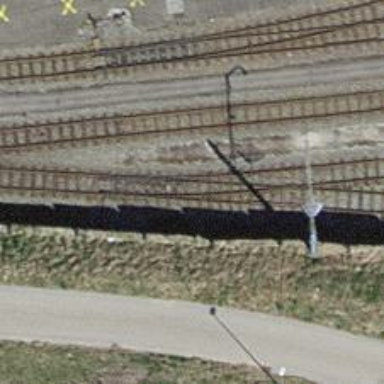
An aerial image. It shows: Narrow-gauge railway yard with electrified contact lines.